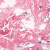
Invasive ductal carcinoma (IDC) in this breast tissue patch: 1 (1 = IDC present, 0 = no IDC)